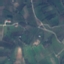
Label: PermanentCrop